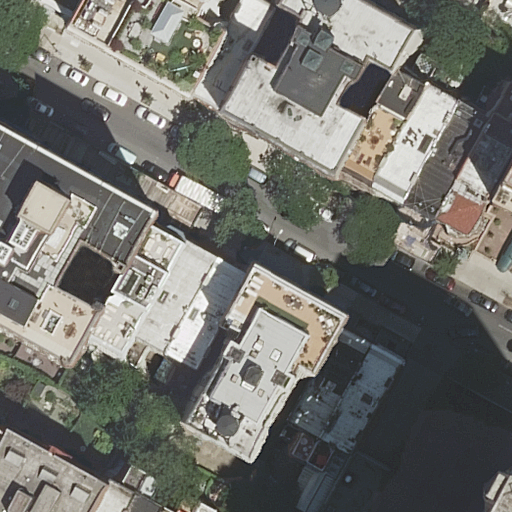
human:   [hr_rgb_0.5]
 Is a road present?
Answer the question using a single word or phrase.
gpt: yes

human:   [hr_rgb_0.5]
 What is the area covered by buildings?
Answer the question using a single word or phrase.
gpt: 4793m2

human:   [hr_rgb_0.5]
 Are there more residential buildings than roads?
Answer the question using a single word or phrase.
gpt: yes

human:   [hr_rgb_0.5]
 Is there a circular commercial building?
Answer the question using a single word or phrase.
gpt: no

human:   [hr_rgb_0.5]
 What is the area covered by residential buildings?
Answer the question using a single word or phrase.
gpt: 4793m2

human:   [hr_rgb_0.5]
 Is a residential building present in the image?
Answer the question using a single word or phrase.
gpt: yes

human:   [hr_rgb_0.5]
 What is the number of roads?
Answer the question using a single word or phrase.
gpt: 1

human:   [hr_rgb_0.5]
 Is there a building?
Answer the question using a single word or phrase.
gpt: yes

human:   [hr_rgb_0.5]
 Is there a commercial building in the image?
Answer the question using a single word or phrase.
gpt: no

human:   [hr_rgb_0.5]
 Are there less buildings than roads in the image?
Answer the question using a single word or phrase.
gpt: no

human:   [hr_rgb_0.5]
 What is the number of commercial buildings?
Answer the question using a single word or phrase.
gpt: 0

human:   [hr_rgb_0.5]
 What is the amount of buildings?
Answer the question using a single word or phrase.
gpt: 25

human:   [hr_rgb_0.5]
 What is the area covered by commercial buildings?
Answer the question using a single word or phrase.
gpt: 0m2

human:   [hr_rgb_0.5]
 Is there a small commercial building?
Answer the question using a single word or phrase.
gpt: no

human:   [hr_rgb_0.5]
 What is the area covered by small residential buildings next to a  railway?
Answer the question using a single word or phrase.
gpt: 0m2

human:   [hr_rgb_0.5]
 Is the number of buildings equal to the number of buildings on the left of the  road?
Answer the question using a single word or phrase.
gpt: no

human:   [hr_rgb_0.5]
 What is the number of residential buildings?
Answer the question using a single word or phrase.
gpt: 25

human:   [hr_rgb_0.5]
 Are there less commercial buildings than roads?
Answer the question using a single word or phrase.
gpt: yes

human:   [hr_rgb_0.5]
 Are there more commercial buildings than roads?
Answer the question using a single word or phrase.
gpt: no

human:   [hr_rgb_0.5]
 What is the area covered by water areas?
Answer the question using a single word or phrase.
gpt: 0m2

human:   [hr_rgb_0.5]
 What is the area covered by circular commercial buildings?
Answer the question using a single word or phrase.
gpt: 0m2

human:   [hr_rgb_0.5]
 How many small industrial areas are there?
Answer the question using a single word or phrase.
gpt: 0

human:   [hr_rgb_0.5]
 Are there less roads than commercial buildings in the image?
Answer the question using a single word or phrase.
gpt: no

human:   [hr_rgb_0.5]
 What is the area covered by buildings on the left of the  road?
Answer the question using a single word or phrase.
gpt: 2054m2

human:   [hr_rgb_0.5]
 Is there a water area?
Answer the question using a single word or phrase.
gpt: no

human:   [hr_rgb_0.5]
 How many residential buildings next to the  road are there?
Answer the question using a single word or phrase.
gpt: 25

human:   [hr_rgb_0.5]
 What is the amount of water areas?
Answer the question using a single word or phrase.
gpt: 0

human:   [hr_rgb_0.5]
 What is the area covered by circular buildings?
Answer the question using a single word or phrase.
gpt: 0m2

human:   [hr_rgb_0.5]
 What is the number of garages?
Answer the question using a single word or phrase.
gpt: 0

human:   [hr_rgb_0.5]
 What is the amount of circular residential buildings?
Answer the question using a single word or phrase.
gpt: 0

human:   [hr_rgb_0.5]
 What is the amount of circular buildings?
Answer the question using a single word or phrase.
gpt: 0

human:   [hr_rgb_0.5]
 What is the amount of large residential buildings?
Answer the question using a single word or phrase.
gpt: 3

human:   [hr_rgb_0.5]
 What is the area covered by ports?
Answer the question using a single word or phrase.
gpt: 0m2

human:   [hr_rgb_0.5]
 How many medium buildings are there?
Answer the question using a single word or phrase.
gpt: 12

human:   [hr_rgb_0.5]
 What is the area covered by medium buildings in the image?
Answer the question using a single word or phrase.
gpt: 2495m2

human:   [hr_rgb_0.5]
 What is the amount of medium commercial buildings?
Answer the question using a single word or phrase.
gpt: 0

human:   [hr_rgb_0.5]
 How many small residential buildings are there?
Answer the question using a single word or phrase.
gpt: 10

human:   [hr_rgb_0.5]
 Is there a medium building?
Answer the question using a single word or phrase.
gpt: yes

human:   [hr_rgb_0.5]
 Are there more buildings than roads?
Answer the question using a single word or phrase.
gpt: yes

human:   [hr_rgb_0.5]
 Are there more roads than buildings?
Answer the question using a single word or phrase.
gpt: no

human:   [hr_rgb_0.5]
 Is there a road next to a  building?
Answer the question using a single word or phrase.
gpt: yes

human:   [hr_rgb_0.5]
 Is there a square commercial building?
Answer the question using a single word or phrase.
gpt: no

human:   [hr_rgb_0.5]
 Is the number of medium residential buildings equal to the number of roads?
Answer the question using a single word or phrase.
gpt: no

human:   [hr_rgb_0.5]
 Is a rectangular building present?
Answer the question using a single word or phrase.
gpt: yes

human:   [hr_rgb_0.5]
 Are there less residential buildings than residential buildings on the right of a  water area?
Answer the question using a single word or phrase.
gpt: no

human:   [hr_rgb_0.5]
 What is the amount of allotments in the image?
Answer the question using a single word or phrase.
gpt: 0

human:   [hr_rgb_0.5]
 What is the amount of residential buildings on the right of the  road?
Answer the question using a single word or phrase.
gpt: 10

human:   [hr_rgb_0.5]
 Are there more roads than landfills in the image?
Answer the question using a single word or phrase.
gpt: yes

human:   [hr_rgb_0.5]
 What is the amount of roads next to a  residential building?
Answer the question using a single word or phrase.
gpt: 1

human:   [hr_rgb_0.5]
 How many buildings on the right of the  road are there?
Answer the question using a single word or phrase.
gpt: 10

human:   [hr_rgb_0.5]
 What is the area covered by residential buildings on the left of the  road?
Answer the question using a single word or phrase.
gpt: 2054m2

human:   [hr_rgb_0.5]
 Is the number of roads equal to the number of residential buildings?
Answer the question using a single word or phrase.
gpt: no

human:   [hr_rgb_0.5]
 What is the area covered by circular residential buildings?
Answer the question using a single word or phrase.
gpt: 0m2

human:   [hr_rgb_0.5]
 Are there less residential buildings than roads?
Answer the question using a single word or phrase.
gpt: no

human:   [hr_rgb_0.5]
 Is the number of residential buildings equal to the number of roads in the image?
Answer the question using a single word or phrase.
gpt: no

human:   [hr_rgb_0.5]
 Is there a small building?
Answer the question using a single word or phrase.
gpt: yes

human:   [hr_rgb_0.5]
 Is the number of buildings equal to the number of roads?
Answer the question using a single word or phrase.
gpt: no

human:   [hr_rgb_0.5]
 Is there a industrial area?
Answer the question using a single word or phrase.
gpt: no

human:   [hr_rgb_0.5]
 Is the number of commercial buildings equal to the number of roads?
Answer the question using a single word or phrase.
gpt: no

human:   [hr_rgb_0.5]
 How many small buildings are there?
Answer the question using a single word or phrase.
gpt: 10

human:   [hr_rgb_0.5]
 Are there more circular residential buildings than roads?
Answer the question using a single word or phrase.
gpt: no

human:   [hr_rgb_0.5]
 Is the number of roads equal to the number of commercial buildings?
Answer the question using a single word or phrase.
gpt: no

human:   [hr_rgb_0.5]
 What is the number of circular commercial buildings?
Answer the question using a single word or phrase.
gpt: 0

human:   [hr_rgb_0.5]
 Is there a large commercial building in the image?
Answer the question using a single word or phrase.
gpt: no